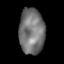
Tissue: lung
Cell type: T cells
Senescence score: 0.2335
Nuclear area (px): 1137
Mean DAPI intensity: 116.438